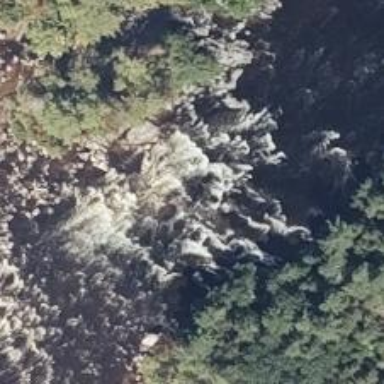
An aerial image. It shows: Beautiful waterfall.